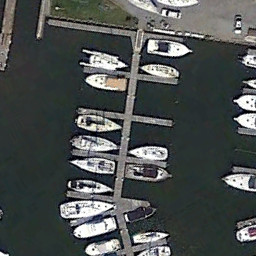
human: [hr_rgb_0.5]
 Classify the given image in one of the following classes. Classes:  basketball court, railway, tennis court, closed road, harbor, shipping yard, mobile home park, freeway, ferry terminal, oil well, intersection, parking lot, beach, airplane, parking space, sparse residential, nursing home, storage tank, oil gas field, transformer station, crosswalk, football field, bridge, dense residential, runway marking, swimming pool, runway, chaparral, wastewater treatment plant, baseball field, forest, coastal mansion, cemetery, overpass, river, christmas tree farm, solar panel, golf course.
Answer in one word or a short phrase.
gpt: ferry terminal